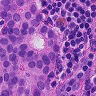
Metastatic tissue present: yes